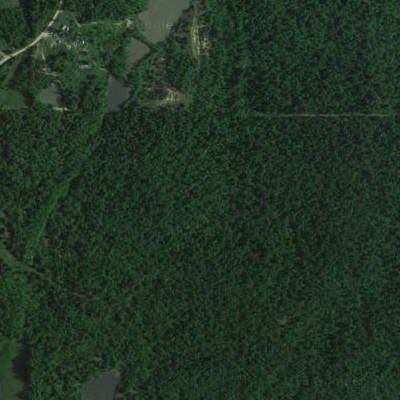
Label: Forest